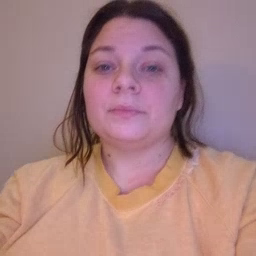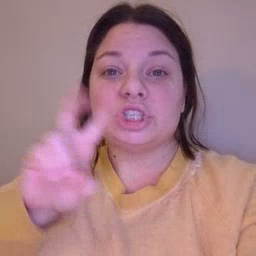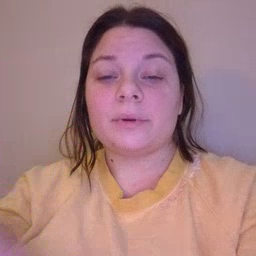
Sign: jump